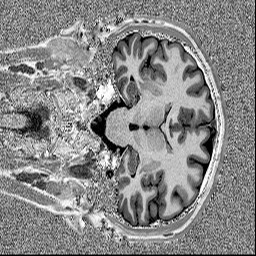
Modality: MP2RAGE
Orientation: coronal
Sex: male